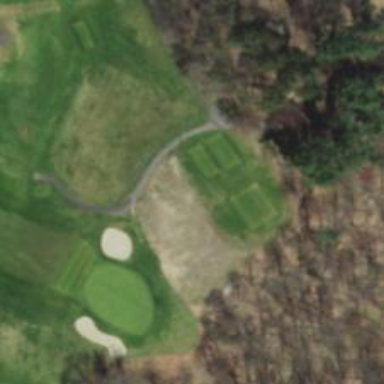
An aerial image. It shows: Golf tee.